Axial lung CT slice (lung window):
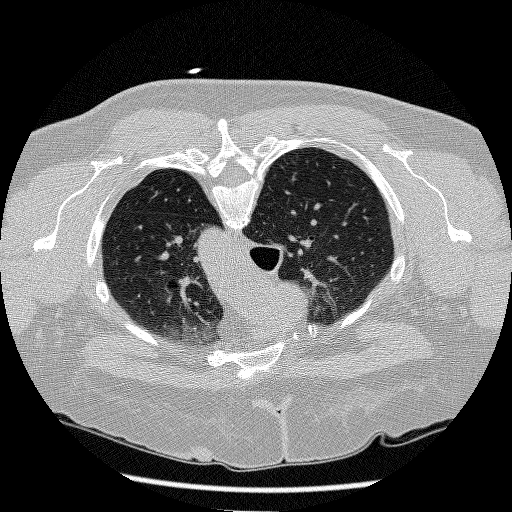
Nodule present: no